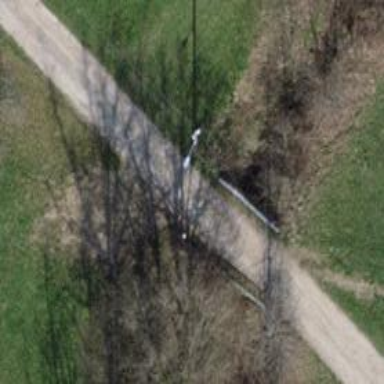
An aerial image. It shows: Minor power line.